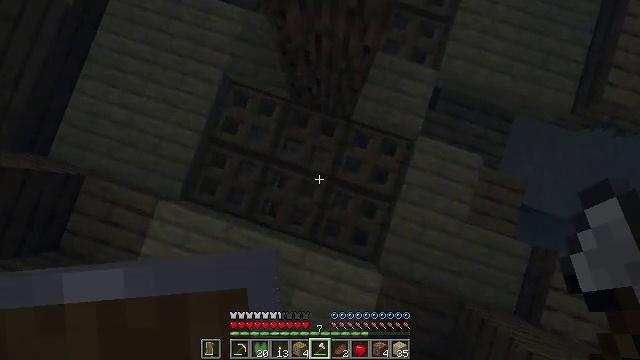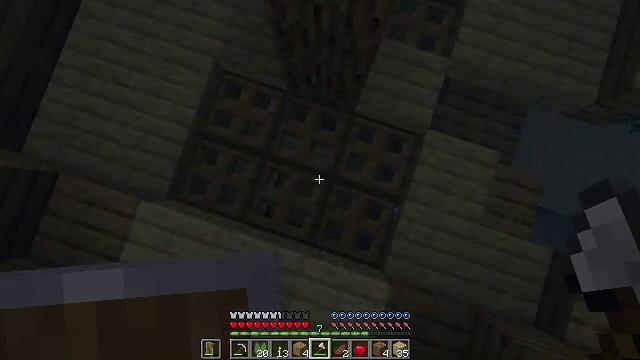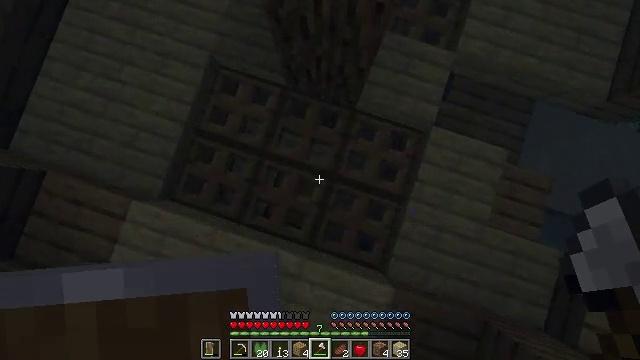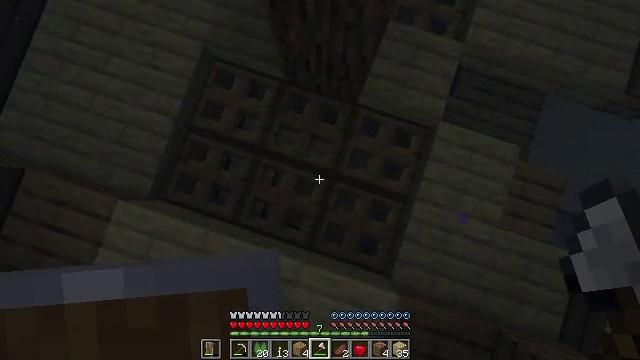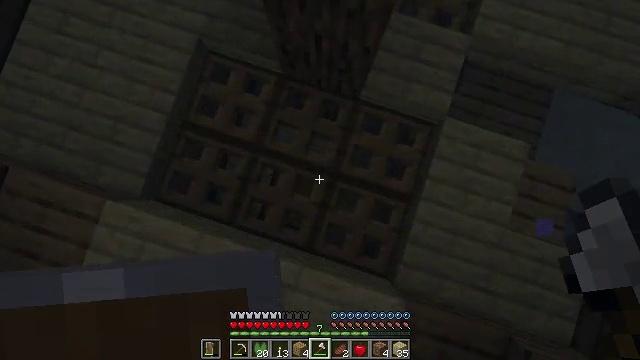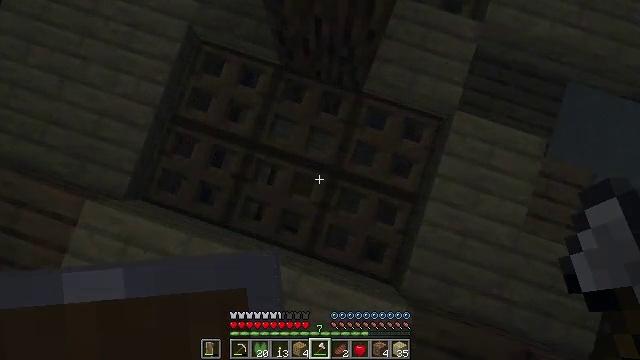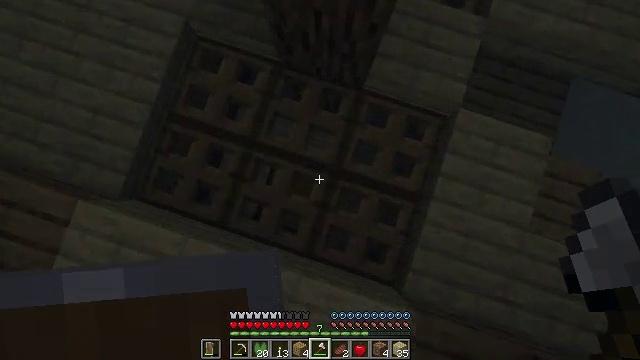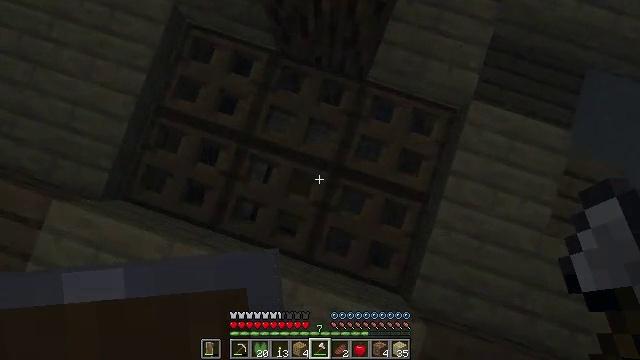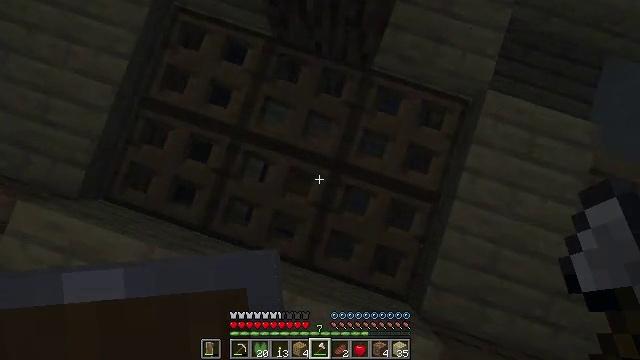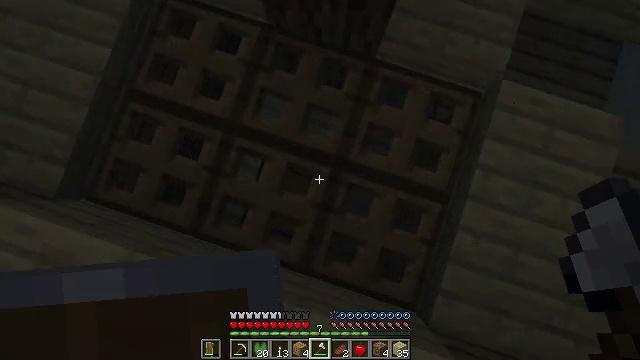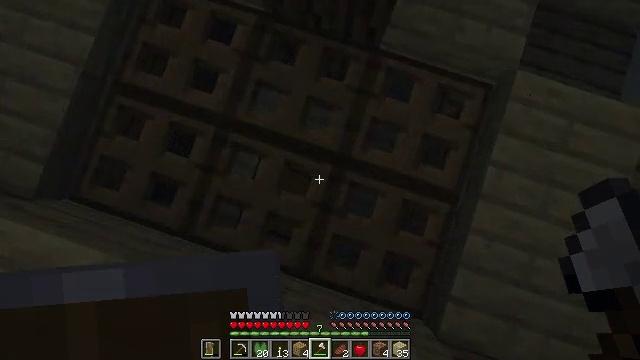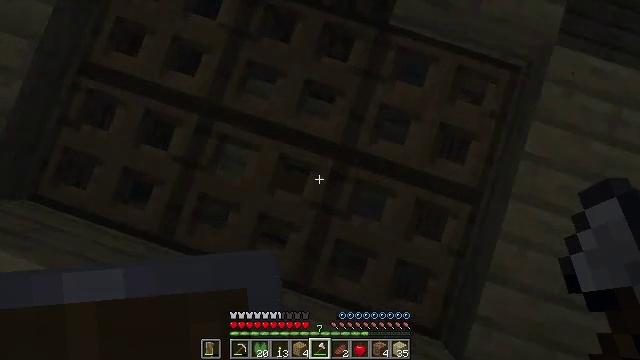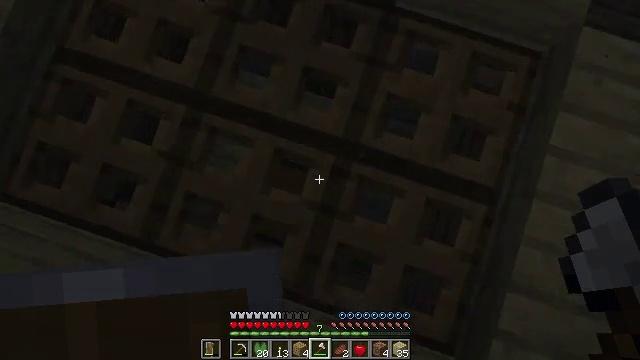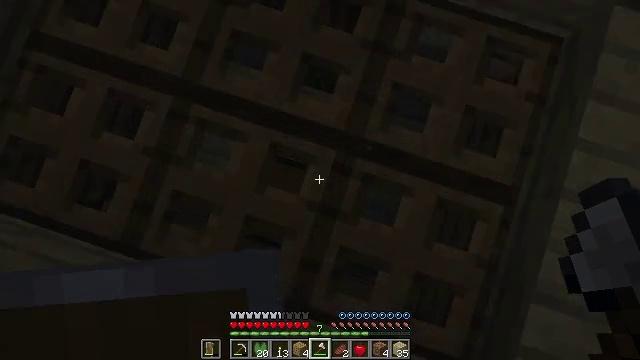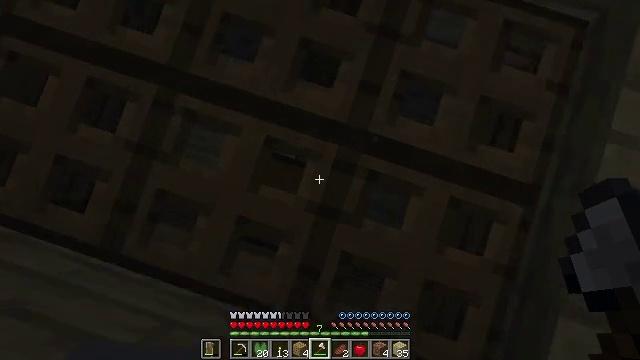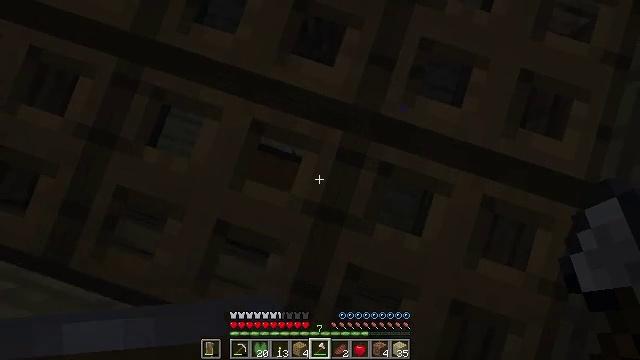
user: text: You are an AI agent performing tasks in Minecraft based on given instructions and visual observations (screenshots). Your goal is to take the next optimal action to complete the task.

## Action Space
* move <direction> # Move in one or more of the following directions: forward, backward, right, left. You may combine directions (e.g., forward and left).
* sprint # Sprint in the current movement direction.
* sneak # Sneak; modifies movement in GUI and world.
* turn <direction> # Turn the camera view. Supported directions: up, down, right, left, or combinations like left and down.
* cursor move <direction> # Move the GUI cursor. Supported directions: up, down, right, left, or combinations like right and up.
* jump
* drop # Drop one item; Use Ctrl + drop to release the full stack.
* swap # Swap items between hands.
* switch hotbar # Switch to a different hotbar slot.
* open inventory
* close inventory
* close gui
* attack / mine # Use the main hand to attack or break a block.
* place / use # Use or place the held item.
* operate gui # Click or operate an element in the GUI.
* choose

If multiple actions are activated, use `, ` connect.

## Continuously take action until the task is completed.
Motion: motion action
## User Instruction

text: Gather birch slab by attacking it.
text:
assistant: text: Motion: sneak
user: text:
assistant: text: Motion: sneak
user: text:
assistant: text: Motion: sneak
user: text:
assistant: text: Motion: sneak
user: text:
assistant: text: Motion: sneak
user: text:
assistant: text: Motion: sneak
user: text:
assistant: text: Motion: sneak
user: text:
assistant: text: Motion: sneak
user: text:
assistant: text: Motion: sneak
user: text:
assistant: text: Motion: sneak
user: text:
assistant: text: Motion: sneak
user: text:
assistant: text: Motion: sneak
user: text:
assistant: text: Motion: sneak
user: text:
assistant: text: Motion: sneak, use / place
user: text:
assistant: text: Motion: sneak
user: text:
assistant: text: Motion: sneak
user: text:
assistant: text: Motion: sneak
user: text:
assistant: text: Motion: sneak
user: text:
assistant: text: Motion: sneak
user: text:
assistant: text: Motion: sneak
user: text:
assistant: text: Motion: sneak
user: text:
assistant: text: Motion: sneak
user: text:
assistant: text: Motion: sneak
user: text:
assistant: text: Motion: sneak
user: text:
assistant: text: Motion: no_op
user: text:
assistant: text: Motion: no_op
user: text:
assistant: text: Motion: no_op
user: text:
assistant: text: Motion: use / place
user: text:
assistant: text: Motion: no_op
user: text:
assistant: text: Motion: no_op